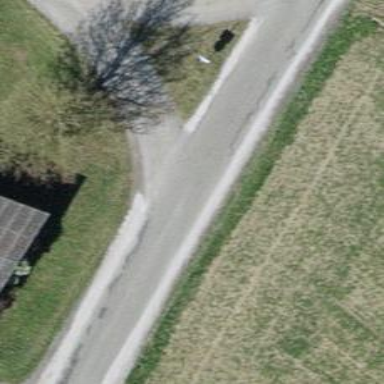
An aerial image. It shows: Pebblestone track with grade2 tracktype.